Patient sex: M
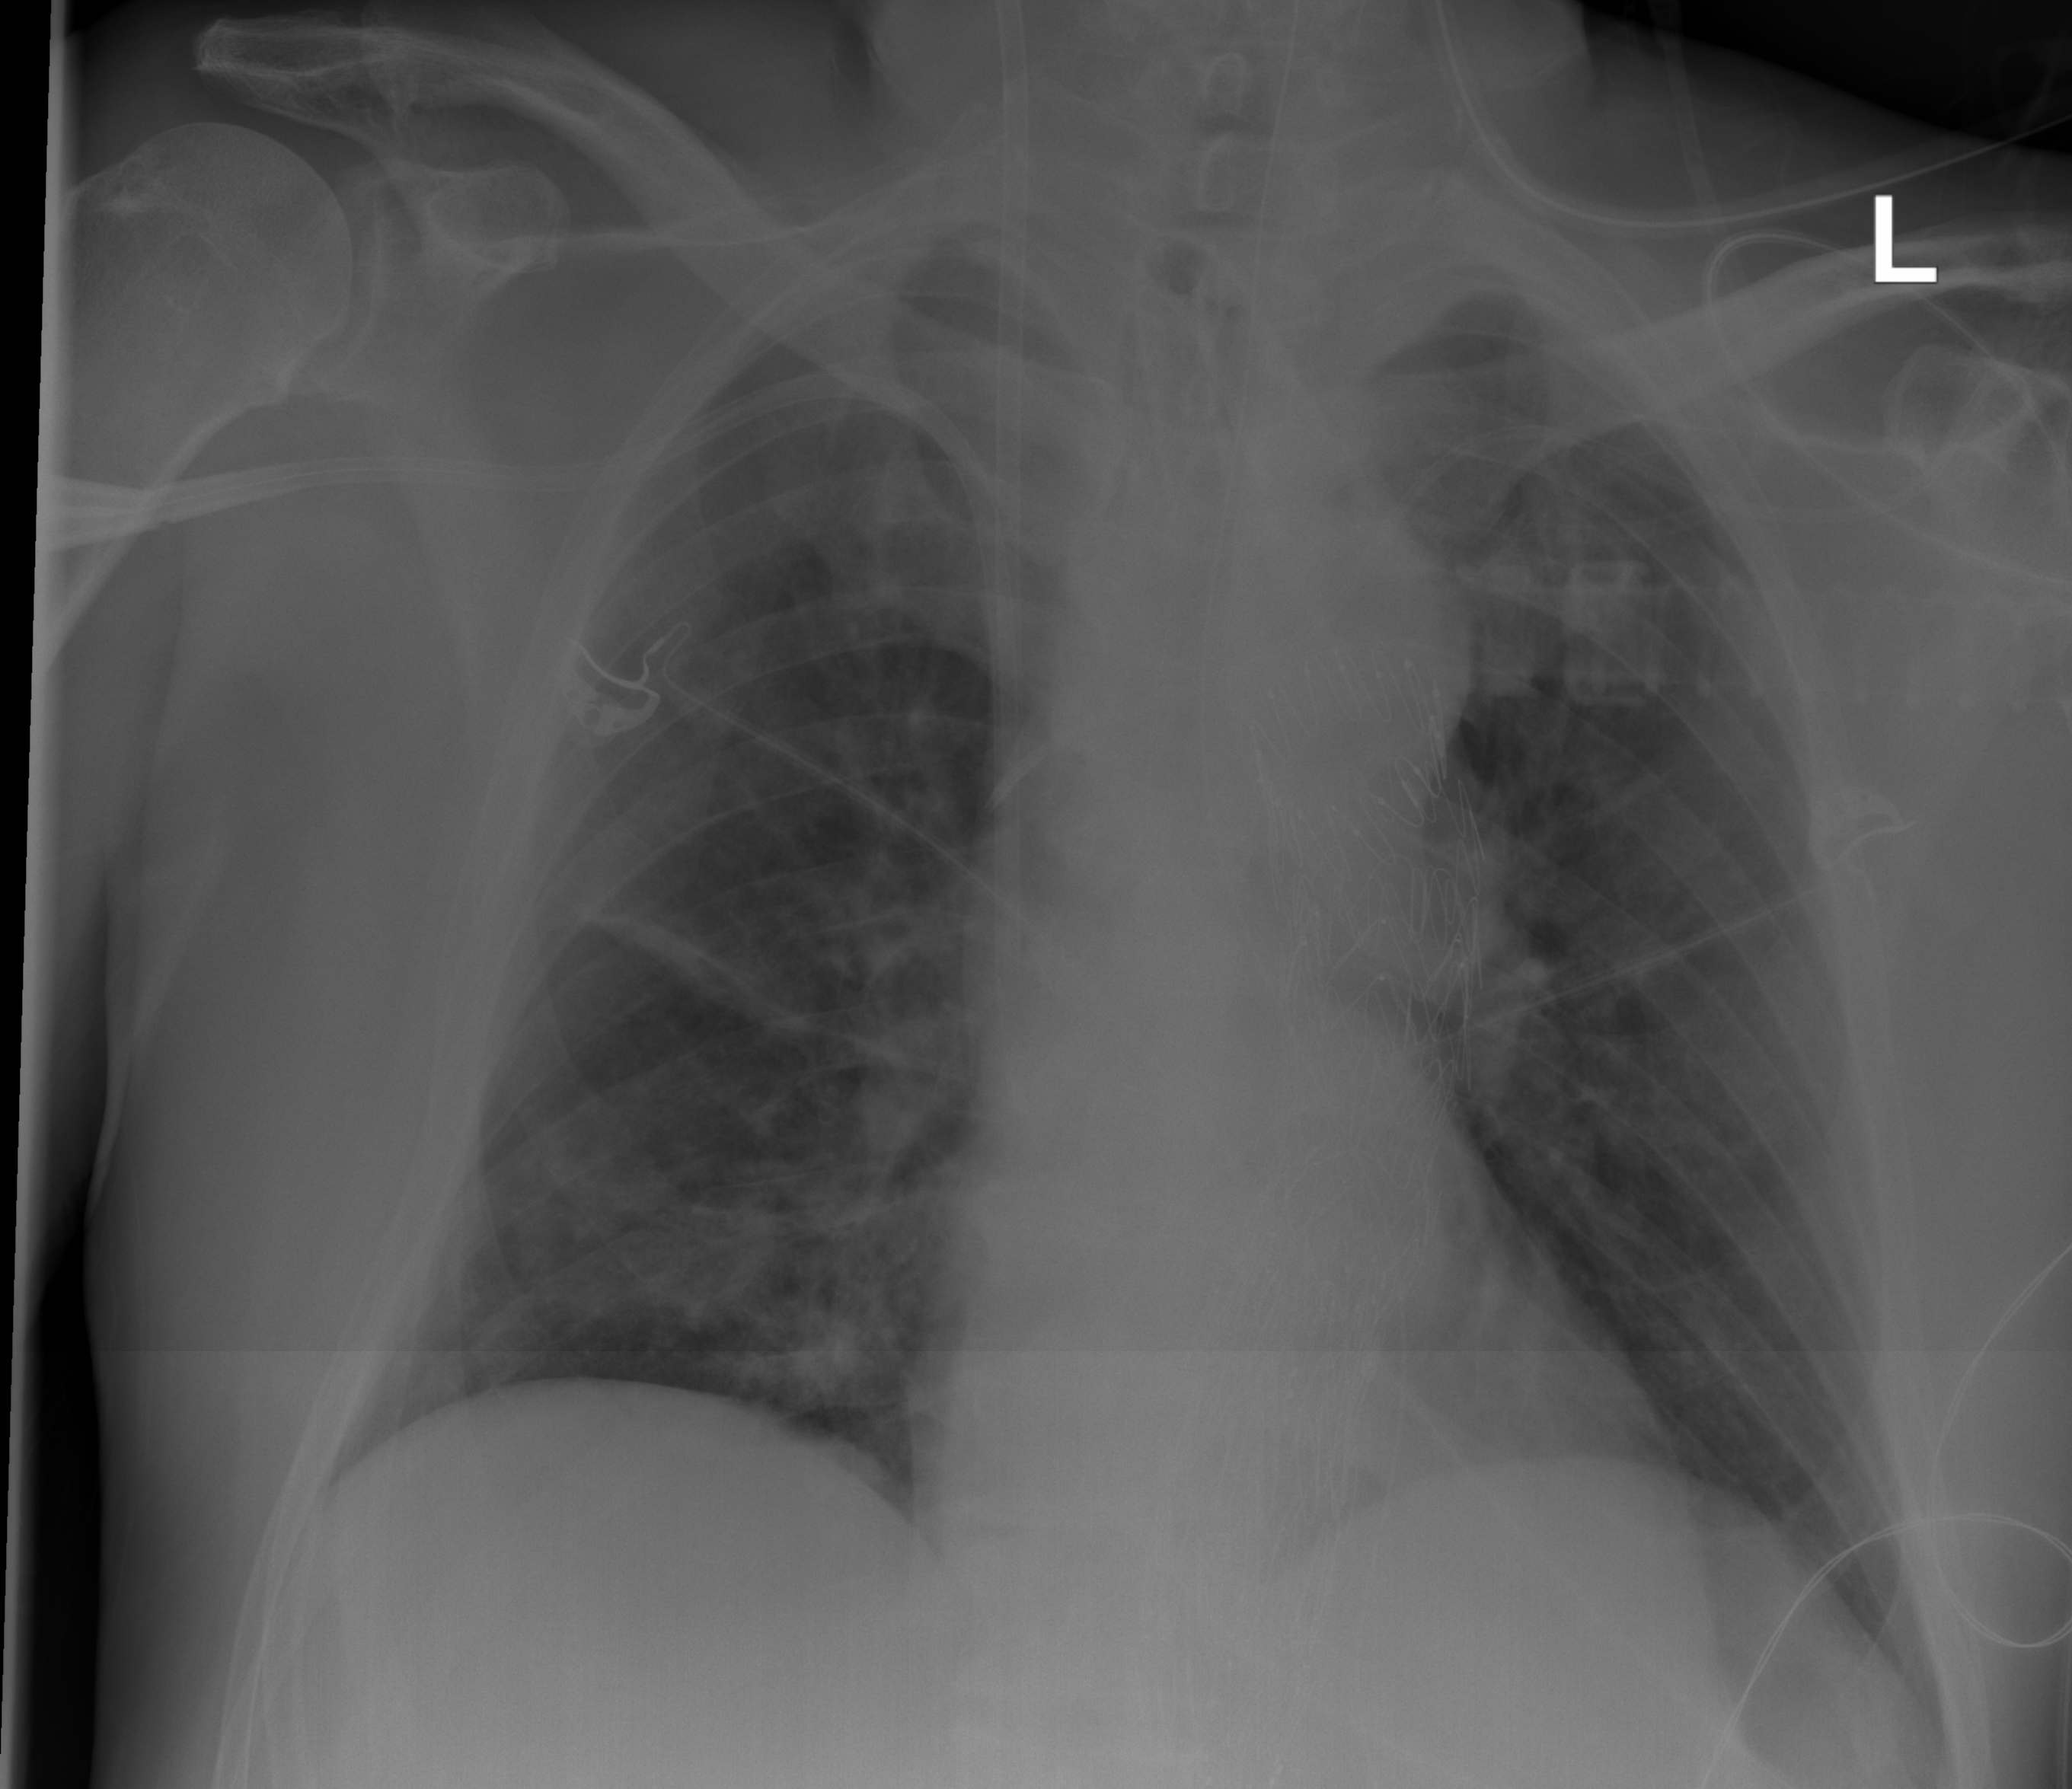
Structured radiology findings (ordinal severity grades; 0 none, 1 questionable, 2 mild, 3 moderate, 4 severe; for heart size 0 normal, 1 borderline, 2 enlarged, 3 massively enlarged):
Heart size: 0
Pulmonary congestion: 2
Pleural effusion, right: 0
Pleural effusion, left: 0
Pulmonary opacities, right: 2
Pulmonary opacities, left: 0
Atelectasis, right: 2
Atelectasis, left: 0